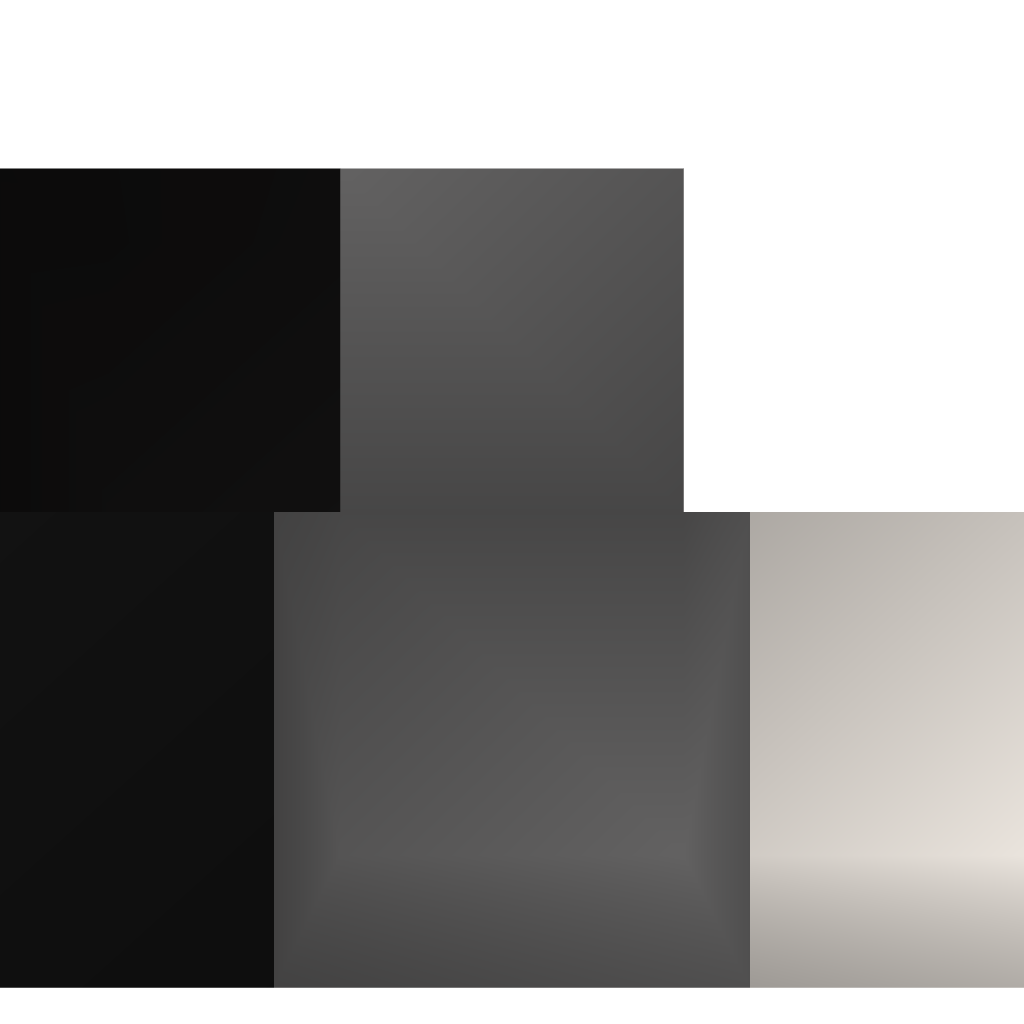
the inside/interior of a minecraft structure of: Mini TNT cannon